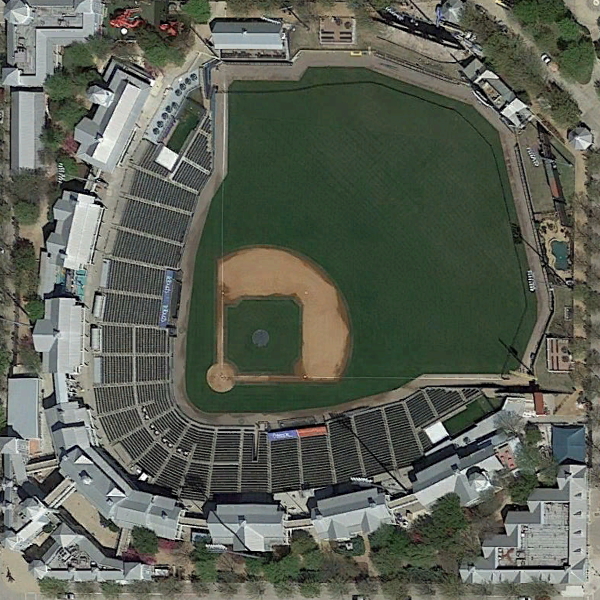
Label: Stadium